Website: lowes
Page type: cart
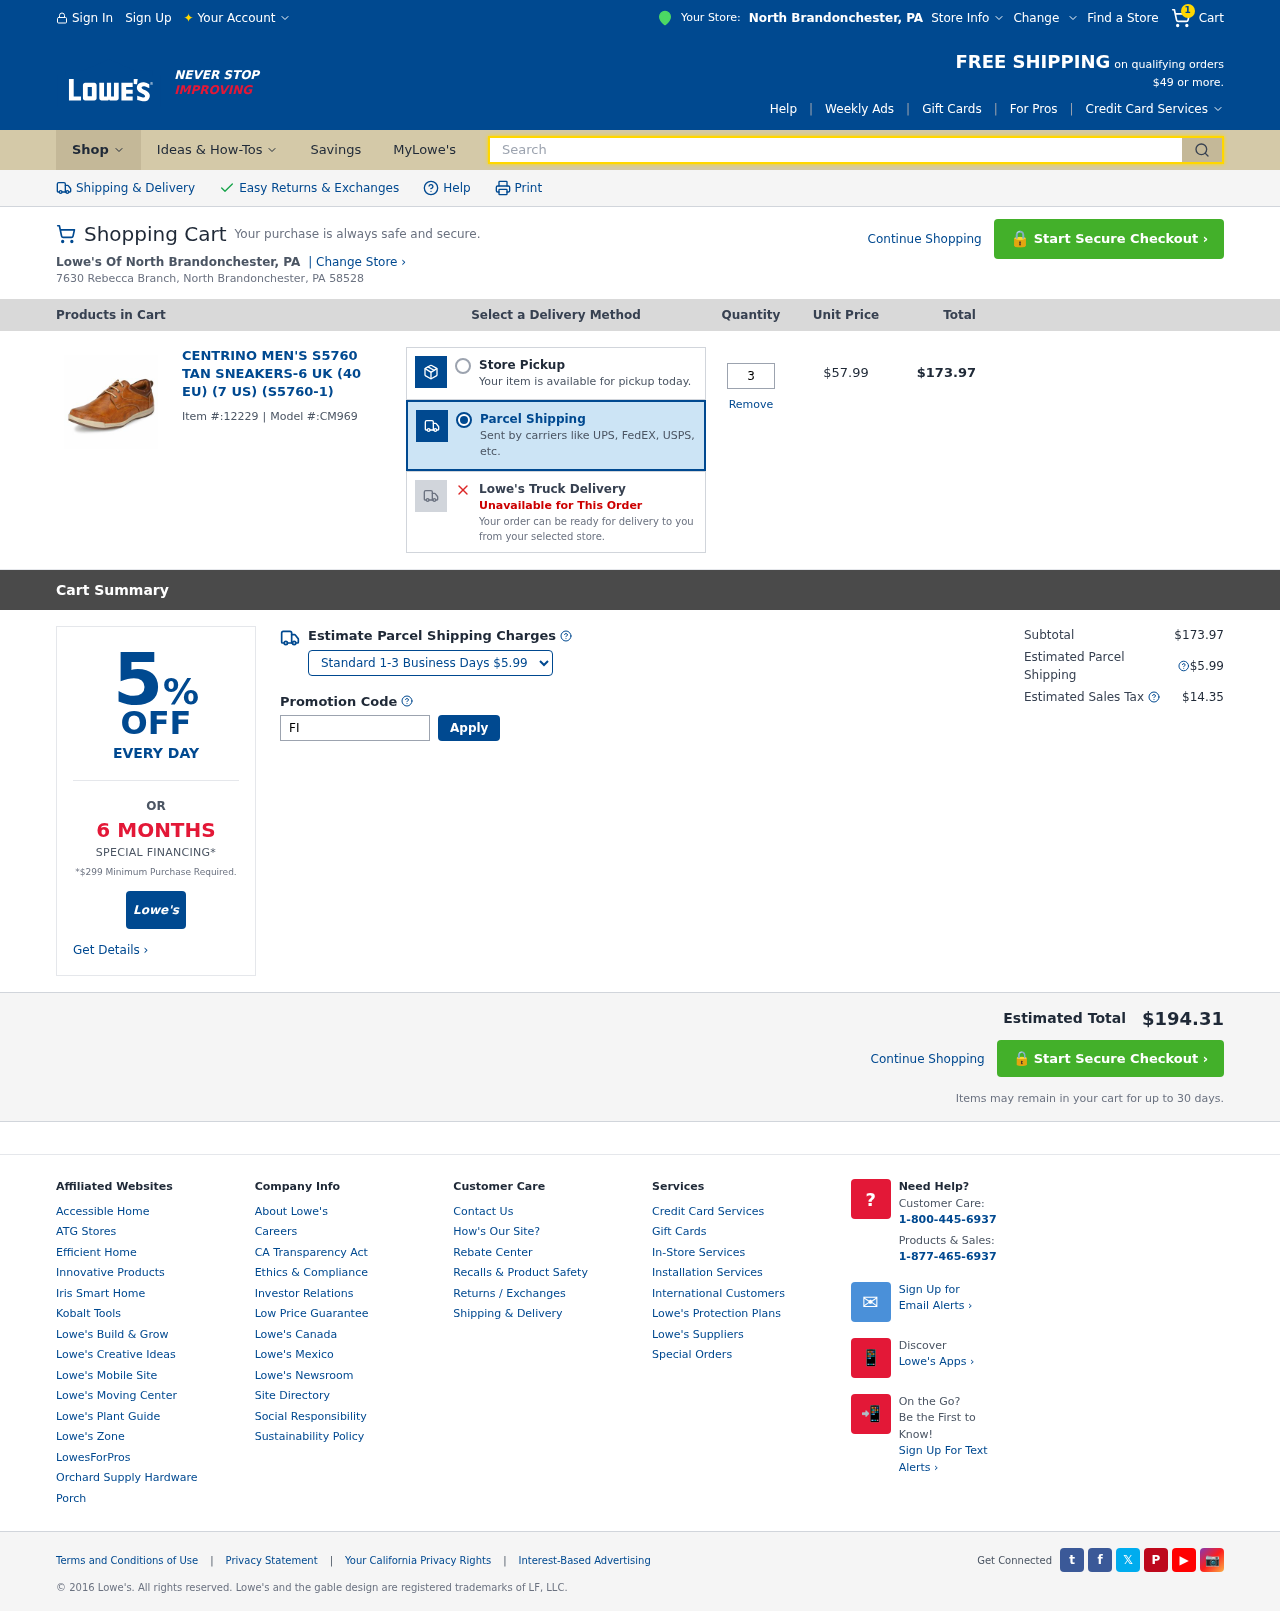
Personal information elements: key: PII_CITY
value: North Brandonchester
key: PII_STATE_ABBR
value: PA
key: PII_STREET
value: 7630 Rebecca Branch
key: PII_CITY_STATE_ZIP
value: North Brandonchester, PA 58528
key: PII_PROMO_CODE
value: FIRST98
Product elements: key: PRODUCT1_NAME
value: Centrino Men's S5760 TAN Sneakers-6 UK (40 EU) (7 US) (S5760-1)
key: PRODUCT1_PRICE
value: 57.99
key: PRODUCT1_QUANTITY
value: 3
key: PRODUCT1_ITEM_ID
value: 12229
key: PRODUCT1_MODEL_ID
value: CM969
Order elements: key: ORDER_NUM_ITEMS
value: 1
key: ORDER_ITEM_TOTAL
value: $173.97
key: ORDER_SUBTOTAL
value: $173.97
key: ORDER_SHIPPING_COST
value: $5.99
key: ORDER_TAX
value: $14.35
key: ORDER_TOTAL
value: $194.31
Search elements: key: HEADER_SEARCH
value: Search